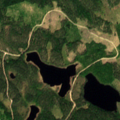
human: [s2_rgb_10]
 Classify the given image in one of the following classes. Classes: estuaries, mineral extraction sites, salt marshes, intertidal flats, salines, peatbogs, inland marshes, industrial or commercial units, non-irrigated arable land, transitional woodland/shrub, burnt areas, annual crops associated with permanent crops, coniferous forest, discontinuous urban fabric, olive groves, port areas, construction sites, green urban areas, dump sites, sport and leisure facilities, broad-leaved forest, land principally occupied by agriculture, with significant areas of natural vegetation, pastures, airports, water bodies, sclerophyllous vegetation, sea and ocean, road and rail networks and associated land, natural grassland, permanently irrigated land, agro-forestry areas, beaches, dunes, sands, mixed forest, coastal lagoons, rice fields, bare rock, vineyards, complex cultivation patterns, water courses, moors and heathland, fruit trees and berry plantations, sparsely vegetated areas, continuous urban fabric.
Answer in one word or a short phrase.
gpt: coniferous forest, transitional woodland/shrub